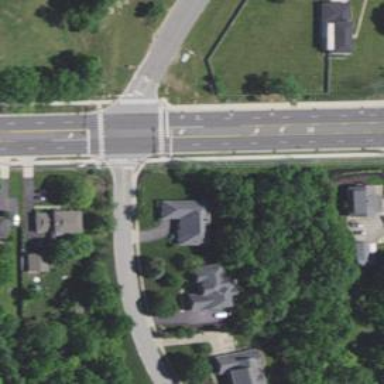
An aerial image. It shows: Marked crossing on footway.